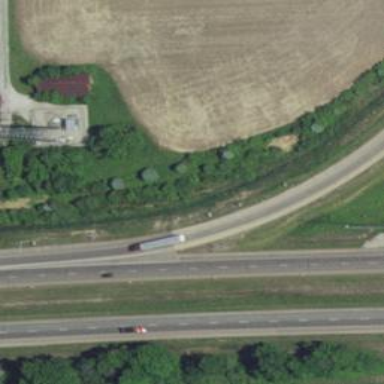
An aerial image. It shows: Onramp on motorway_link.